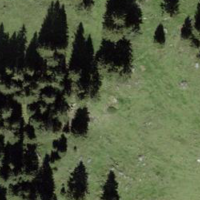
EUNIS habitat code: 23
Species observed at this site:
Viola lutea